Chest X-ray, PA view. Patient: 65 years old, sex M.
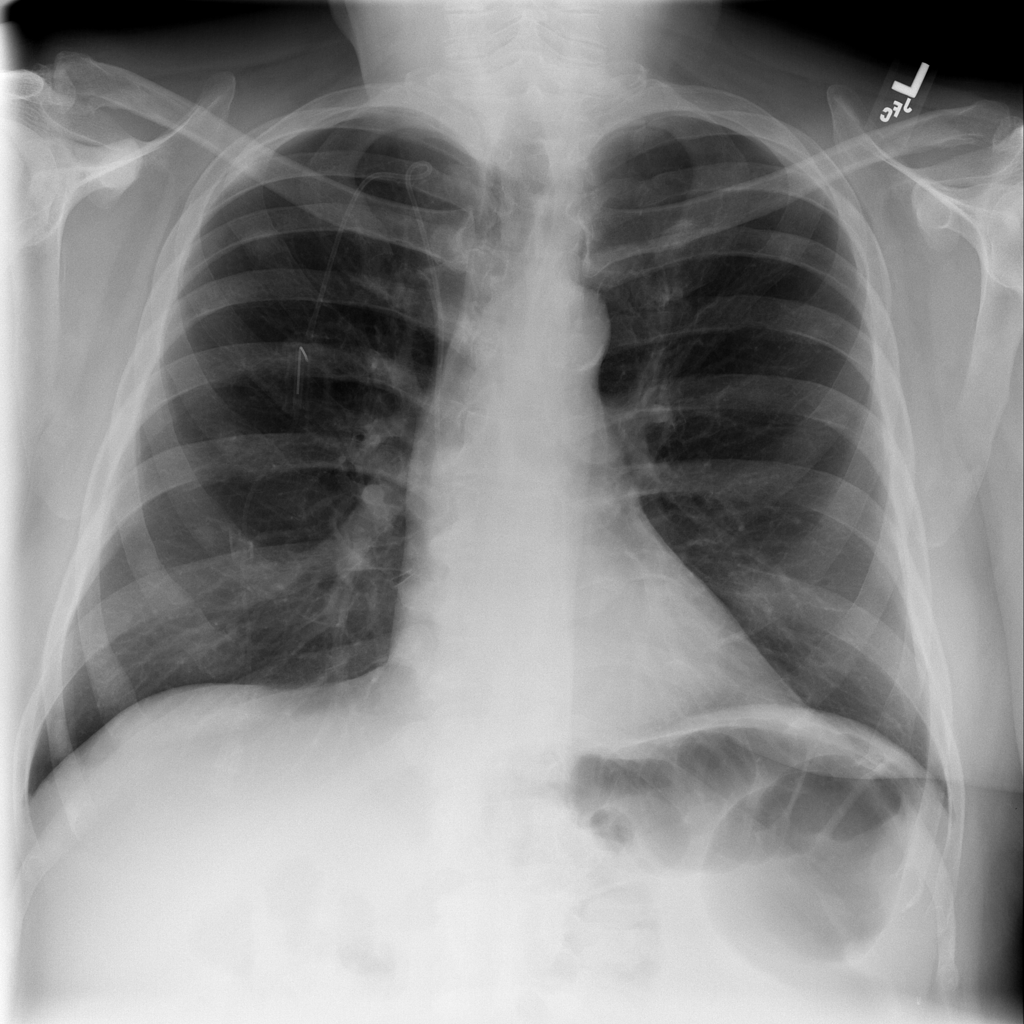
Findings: No Finding